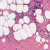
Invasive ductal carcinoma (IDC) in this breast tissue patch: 0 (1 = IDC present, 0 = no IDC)